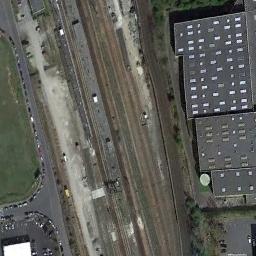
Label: railway